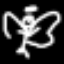
Label: angel